Question: I'm developing an android app.
I use customize Spinner to do selecting.
I face a problem, that is when I press the Spinner, the custom view inside the Spinner
seems can't be selected.
I want the effect can include all the stuff inside, not just outside of the Spinner.
like

the xml:
'''
<Spinner
android:id="@+id/calendars_spinner"
android:focusable="true"
android:layout_width="0dip"
android:layout_height="wrap_content"
android:layout_gravity="center_vertical"
android:layout_marginLeft="12dip"
android:layout_marginRight="12dip"
android:layout_weight="1"
android:gravity="center_vertical"
android:paddingBottom="10dip"
android:paddingTop="10dip"/>
'''
the getView of Spinner adapter
'''
@Override
public View getView(int position, View convertView, ViewGroup parent) {
LayoutInflater inflater = LayoutInflater.from(mContext.getApplicationContext());
convertView = inflater.inflate(R.layout.calendar_spinner_item, parent,
false);
CalendarGroup group = groups.get(position);
convertView.setBackgroundColor(group.getColor());
TextView name = (TextView) convertView.findViewById(R.id.calendar_name);
if (name != null) {
String displayName = group.getGroupName();
name.setText(displayName);
TextView accountName = (TextView) convertView.findViewById(R.id.account_name);
if (accountName != null) {
accountName.setText(mEvent.getOwner());
accountName.setVisibility(TextView.VISIBLE);
}
}
convertView.setTag(position);
return convertView;
}
'''
the view inside (calendar_spinner_item.xml)
'''
<LinearLayout xmlns:android="http://schemas.android.com/apk/res/android"
android:layout_width="match_parent"
android:layout_height="wrap_content"
android:orientation="vertical" >
<TextView
android:id="@+id/calendar_name"
style="?android:attr/spinnerItemStyle"
android:layout_width="wrap_content"
android:layout_height="wrap_content"
android:ellipsize="end"
android:singleLine="true"
android:textColor="#FFFFFFFF"
android:textSize="18sp" />
<TextView
android:id="@+id/account_name"
style="?android:attr/spinnerItemStyle"
android:layout_width="wrap_content"
android:layout_height="wrap_content"
android:layout_alignLeft="@id/calendar_name"
android:layout_below="@id/calendar_name"
android:ellipsize="marquee"
android:singleLine="true"
android:textColor="#FFFFFFFF"
android:textSize="14sp" />
'''
Thanks!!
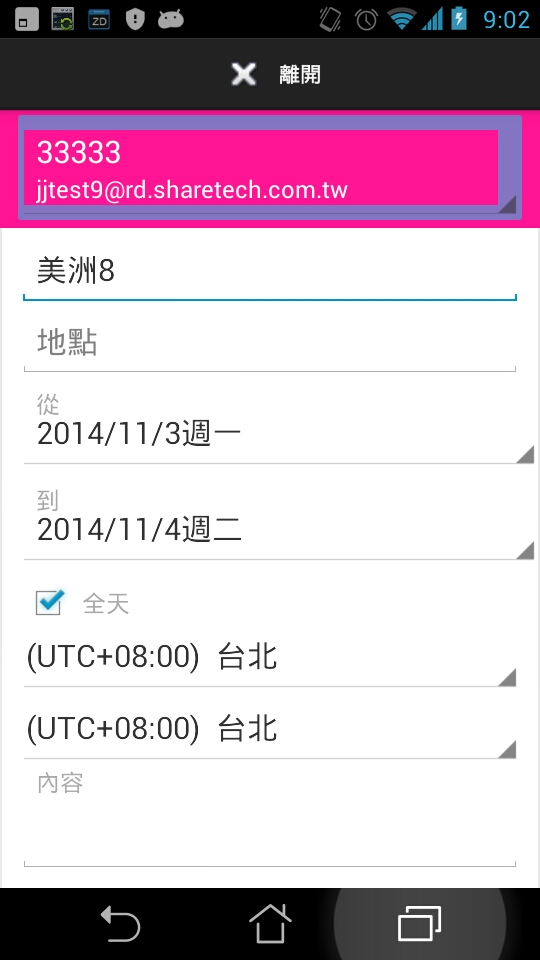
Answer: Instead of:
'convertView.setBackgroundColor(group.getColor());'
add to it selectable drawable:
'''
<LinearLayout xmlns:android="http://schemas.android.com/apk/res/android"
android:layout_width="match_parent"
android:layout_height="wrap_content"
android:orientation="vertical"
android:backround="@drawable/some_selectable_drawable>
'''
And this is what drawable should be alike:
'''
<selector xmlns:android="http://schemas.android.com/apk/res/android">
<item android:drawable="@drawable/button_sel"
android:state_selected="true"
android:state_pressed="true"/>
<item android:drawable="@drawable/button_unsel"
android:state_selected="false"
android:state_pressed="false"/>
</selector>
'''
Or maybe at first just try to remove this #setBackgroundColor call and see what will happen.
Hope it helps
Reference: <URL>